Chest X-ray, AP view. Patient: 54 years old, sex M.
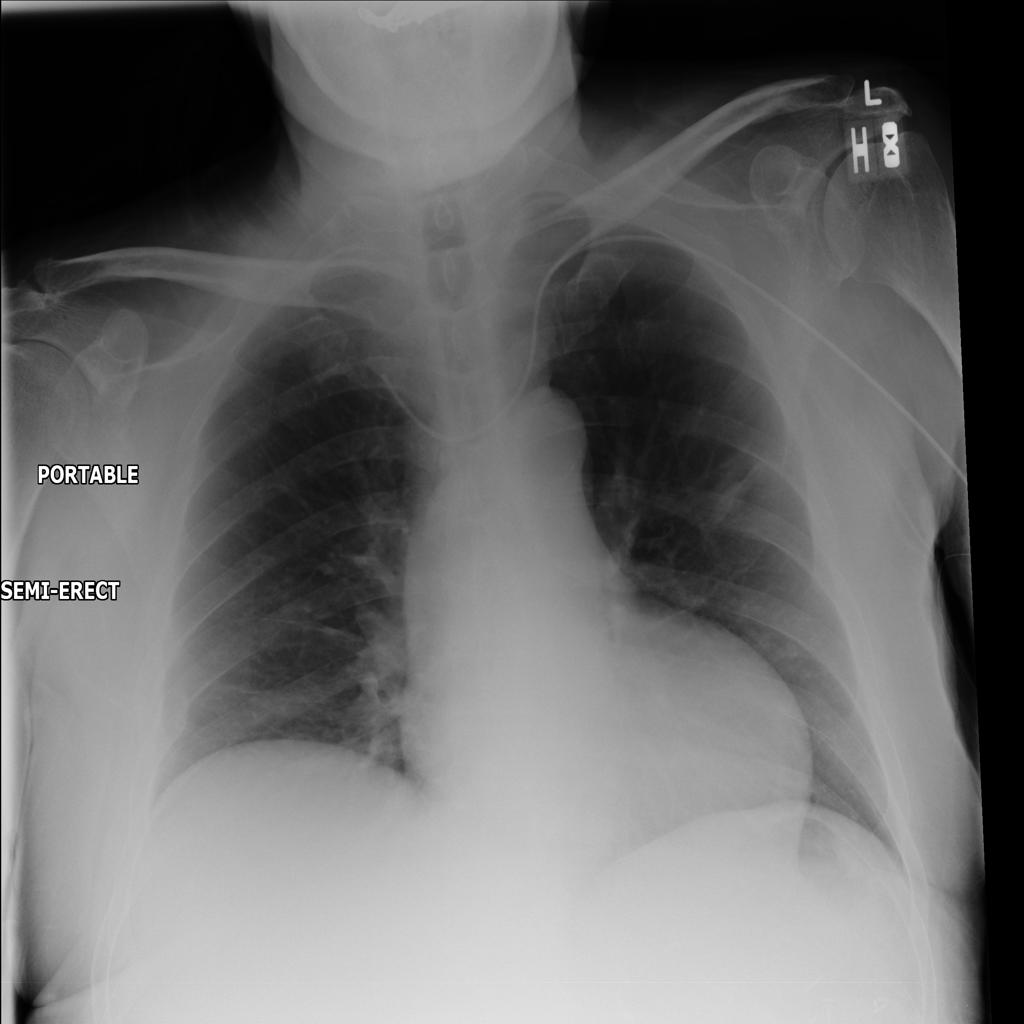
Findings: No Finding